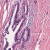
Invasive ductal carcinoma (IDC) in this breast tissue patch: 1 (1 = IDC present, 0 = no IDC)